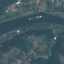
Land use / land cover class: River